Here is the wavelet time-frequency representation (scalogram) of a rolling-element bearing's vibration measurement. Diagnose the bearing from this image, choosing from: normal, inner_race, outer_race, ball.
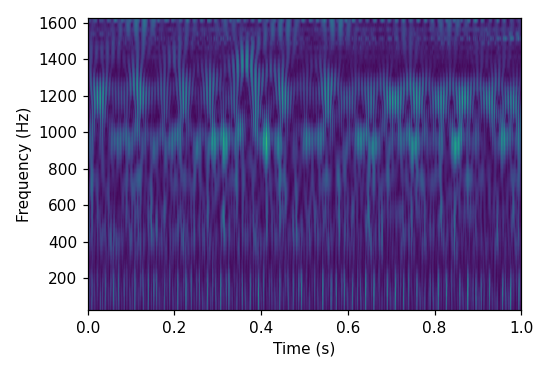
Answer: inner_race